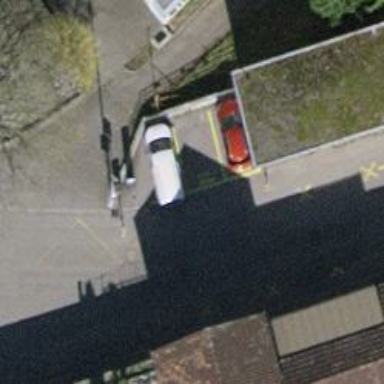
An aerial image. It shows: Bus stop with shelter. It is platform for public transport.